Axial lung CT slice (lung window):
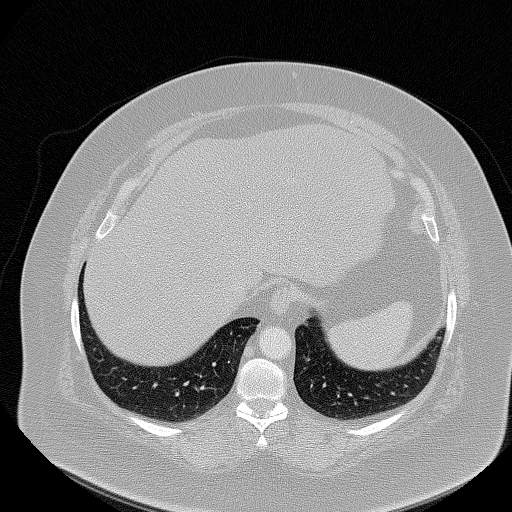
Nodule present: no